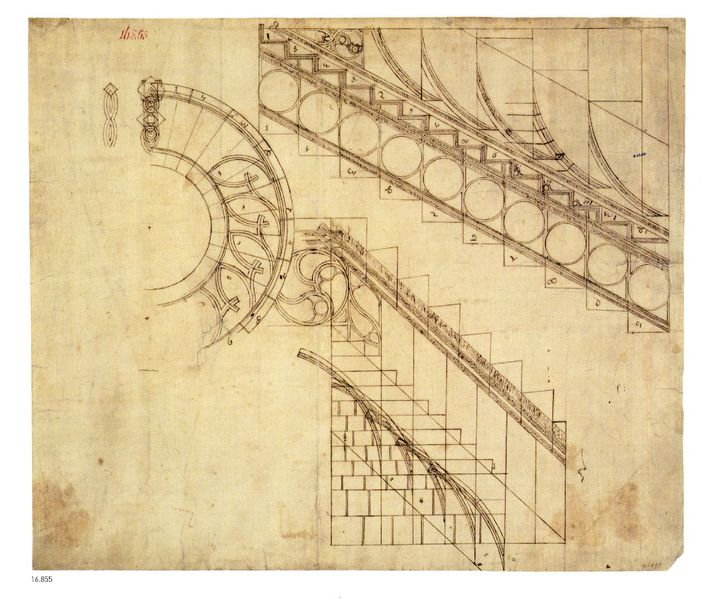
Titel: St Stephan in Wien
Schlagwörter: fenster, schwarz, skizze, zeichnung, beige, ornament, wand, architektur, stein, blatt, kreis, rund, vergilbt, linien, treppe, treppen, detail, ornamente, geländer, stufe, stufen, kirchen, bögen, buchstaben, kreise, entwurf, geometrisch, fisch, konstruktion, plan, geometrie, grundriss, bauzeichnung, bauplan, berechnung, maße, treppenanlage, planung